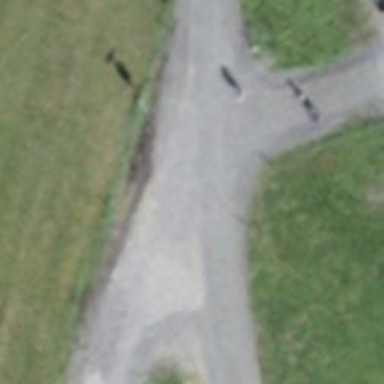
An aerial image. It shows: Guidepost with cattle grid barrier.